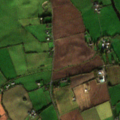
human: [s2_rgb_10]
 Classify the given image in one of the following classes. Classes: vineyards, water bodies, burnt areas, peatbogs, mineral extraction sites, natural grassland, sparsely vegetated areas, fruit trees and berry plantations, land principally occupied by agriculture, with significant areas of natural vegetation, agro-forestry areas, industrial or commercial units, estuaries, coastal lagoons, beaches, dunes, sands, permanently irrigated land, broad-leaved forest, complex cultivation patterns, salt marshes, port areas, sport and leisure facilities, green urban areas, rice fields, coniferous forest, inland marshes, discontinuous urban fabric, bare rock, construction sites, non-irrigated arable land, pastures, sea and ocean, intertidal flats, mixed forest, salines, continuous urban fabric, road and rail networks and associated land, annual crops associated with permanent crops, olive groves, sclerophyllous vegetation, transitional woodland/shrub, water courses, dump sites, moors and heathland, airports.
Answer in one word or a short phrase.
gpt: non-irrigated arable land, pastures